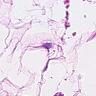
Metastatic tissue present: no